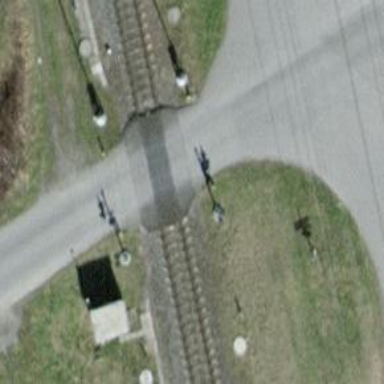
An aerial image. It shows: Level crossing along the railway.